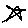
Label: star